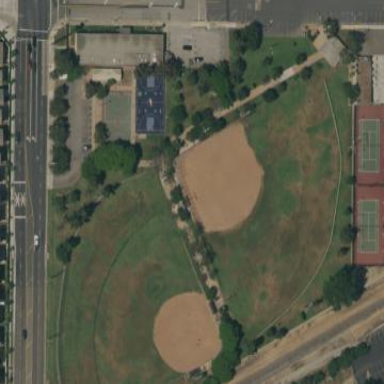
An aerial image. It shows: Baseball pitch for leisure and sports activities.